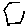
Label: hexagon